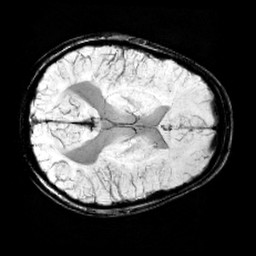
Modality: minIP
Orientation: axial
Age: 10
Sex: male
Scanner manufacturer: siemens
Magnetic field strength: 3 T
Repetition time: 0.027 s
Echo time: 0.02 s